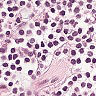
Metastatic tissue present: no